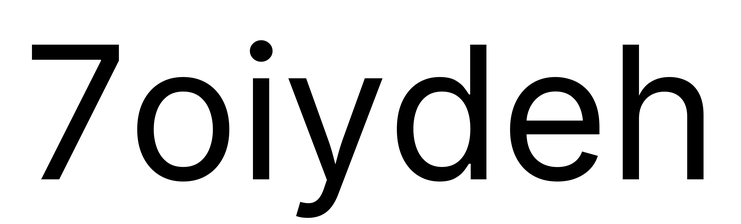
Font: Inter_Regular